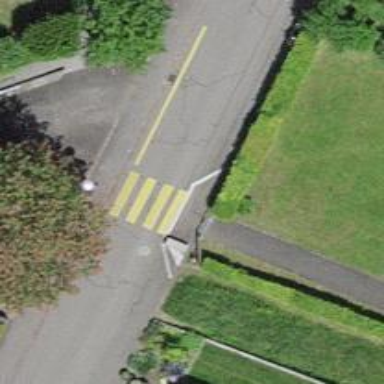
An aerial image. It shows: Zebra crossing on the road.